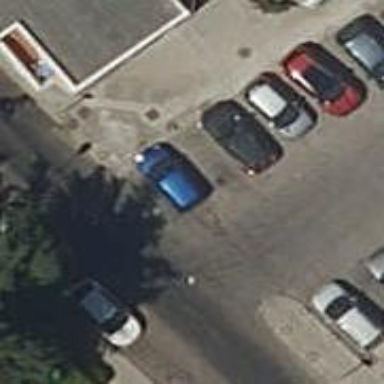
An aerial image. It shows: Road serving as parking aisle.